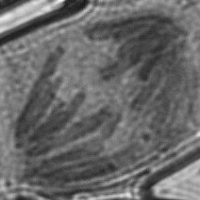
Label: anaphase